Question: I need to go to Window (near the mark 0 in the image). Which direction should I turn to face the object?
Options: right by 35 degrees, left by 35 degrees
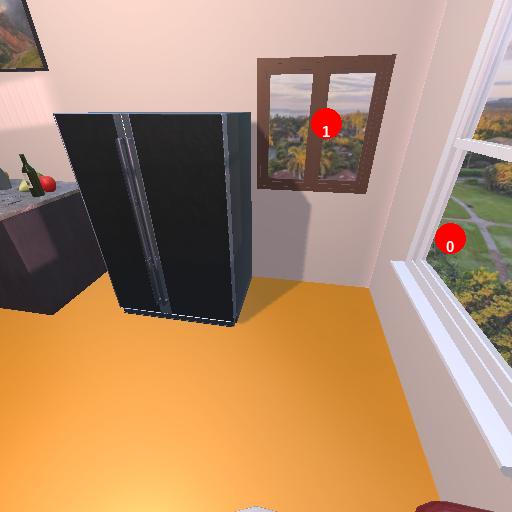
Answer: right by 35 degrees